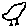
Label: bird